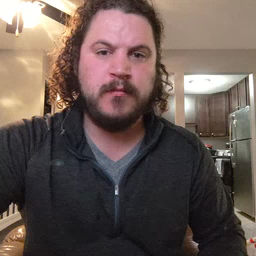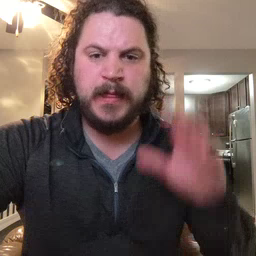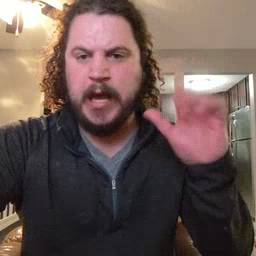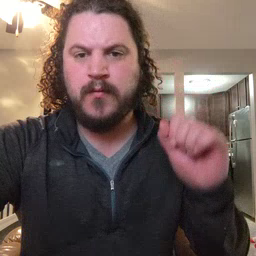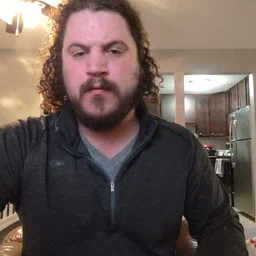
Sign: loud